Field crop: maize
Growth stage: 2
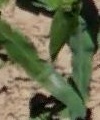
Species: maize